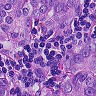
Metastatic tissue present: yes